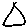
Label: triangle